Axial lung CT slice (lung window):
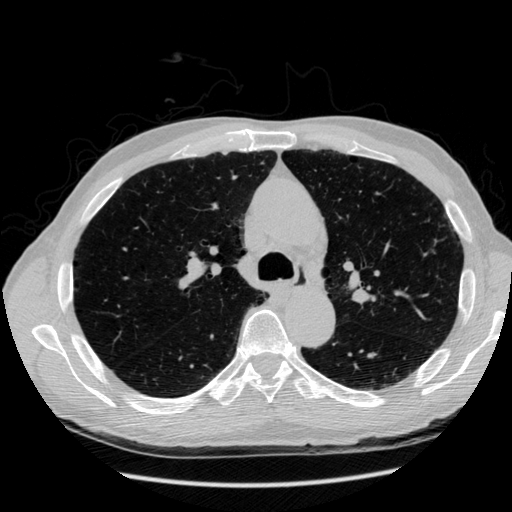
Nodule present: no